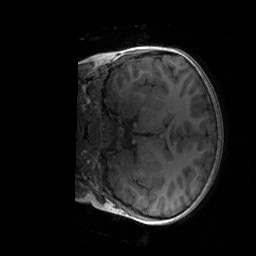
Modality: T1w
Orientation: coronal
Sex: female
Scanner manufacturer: siemens
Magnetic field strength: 3 T
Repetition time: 1.9 s
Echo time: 0.00243 s